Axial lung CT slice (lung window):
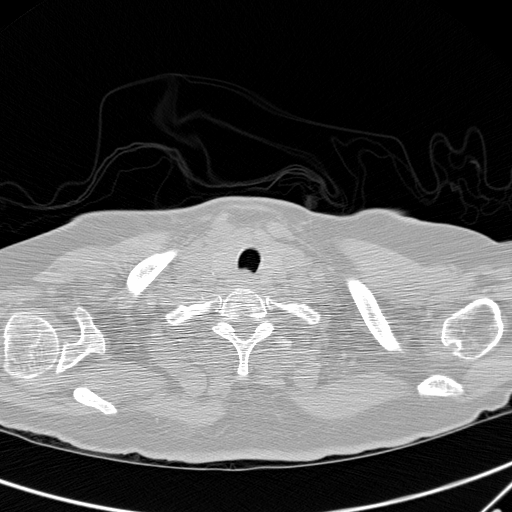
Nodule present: no